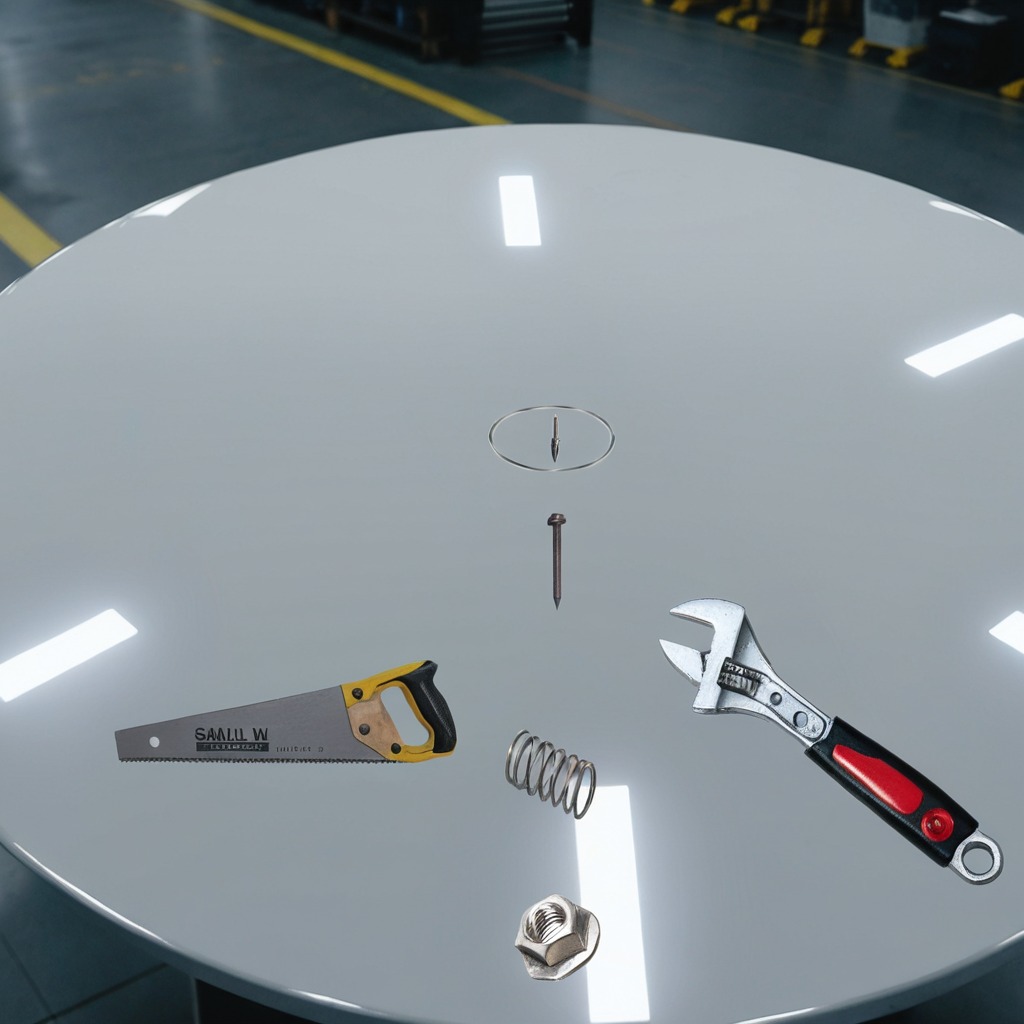
A coiled metal spring, a wrench, a metal nut, and an iron nail are lying on a high-gloss table in a ship maintenance bay industrial lighting.